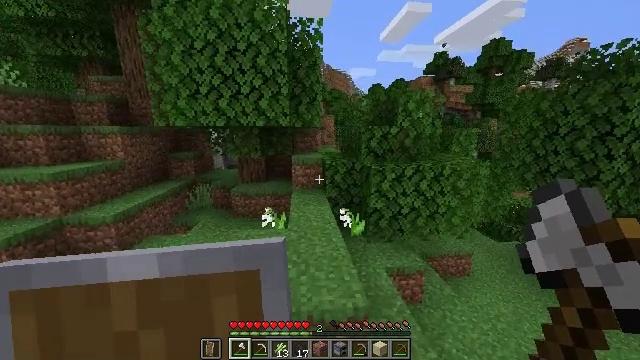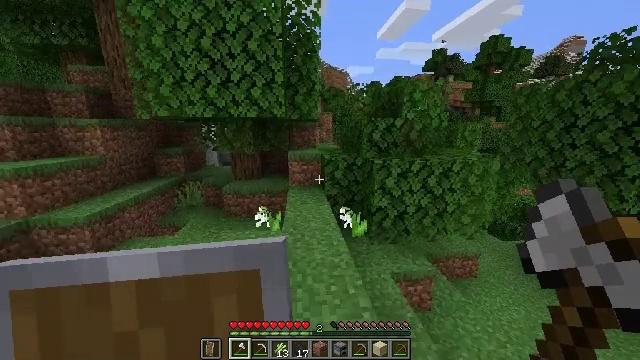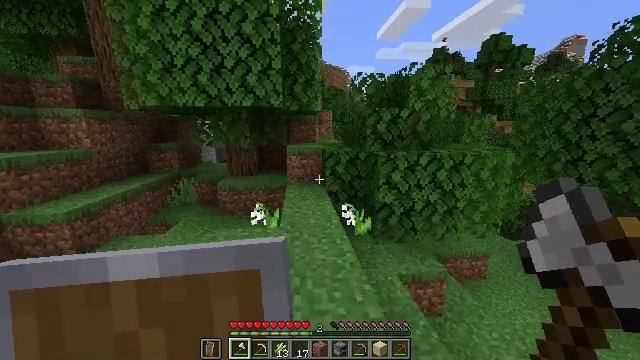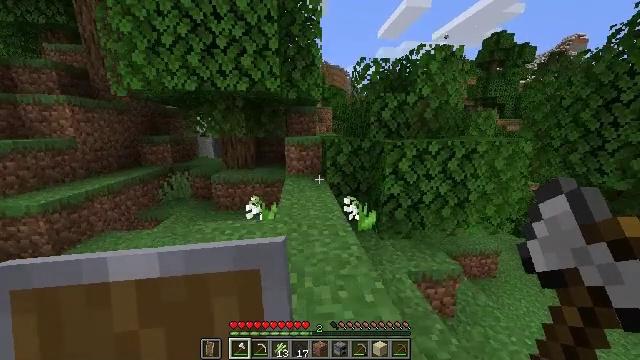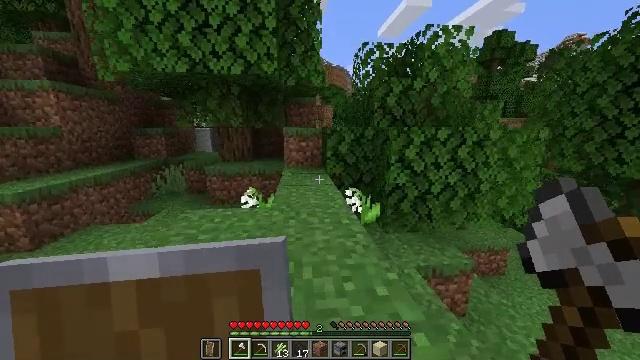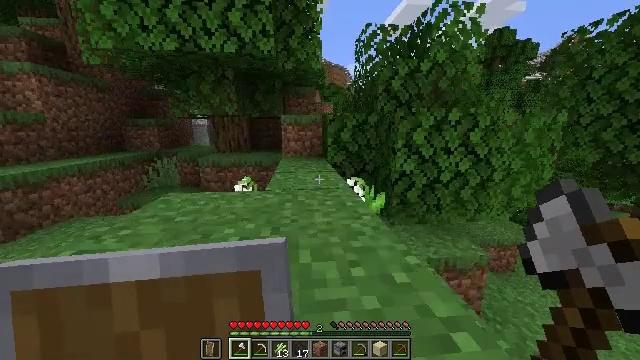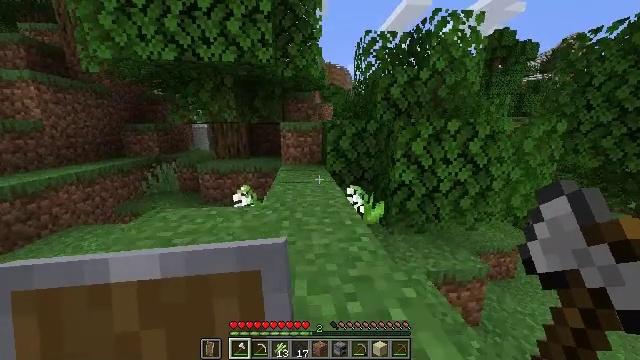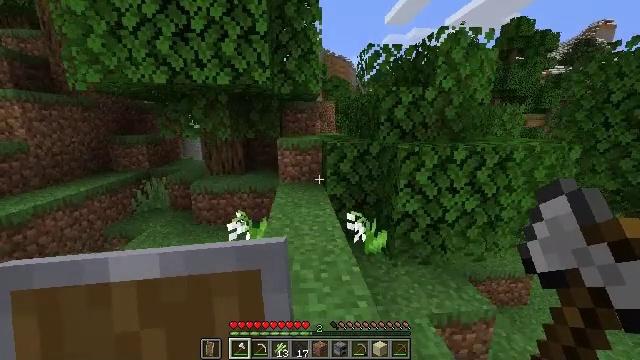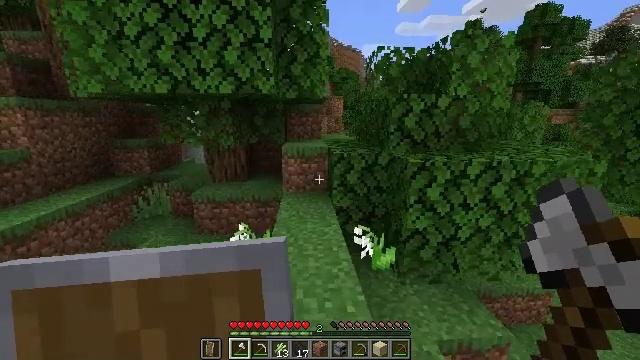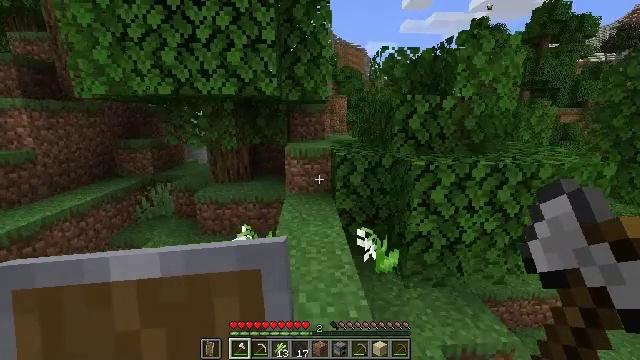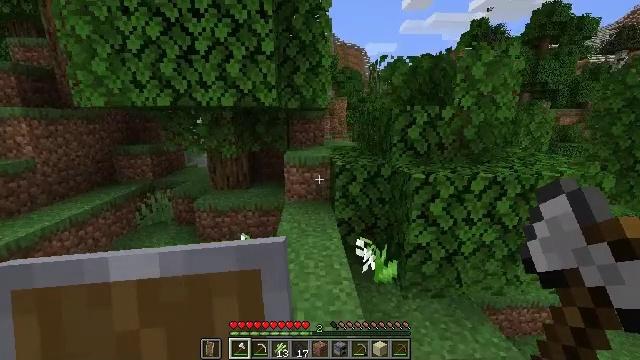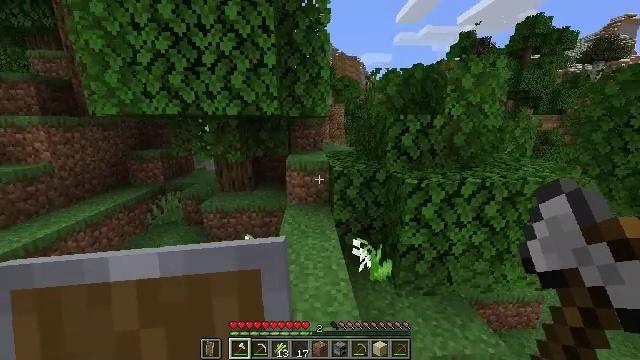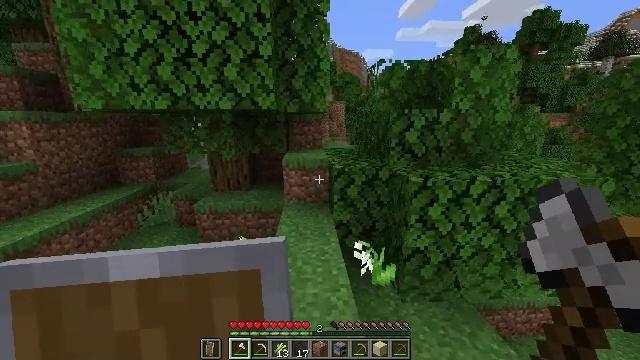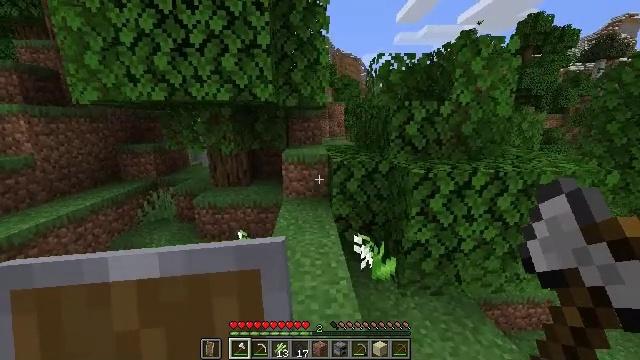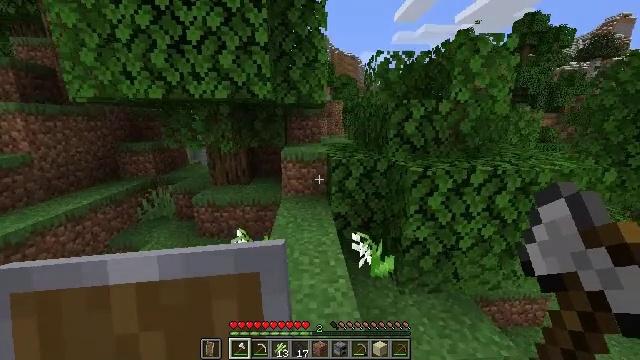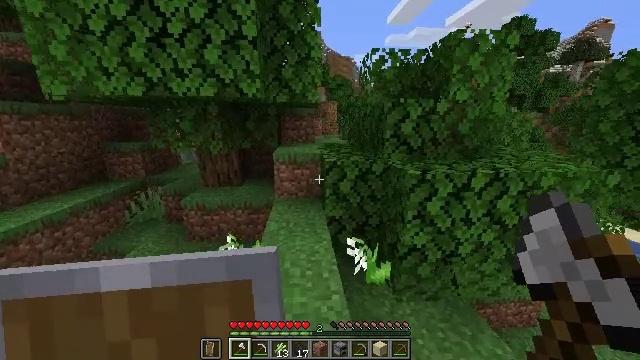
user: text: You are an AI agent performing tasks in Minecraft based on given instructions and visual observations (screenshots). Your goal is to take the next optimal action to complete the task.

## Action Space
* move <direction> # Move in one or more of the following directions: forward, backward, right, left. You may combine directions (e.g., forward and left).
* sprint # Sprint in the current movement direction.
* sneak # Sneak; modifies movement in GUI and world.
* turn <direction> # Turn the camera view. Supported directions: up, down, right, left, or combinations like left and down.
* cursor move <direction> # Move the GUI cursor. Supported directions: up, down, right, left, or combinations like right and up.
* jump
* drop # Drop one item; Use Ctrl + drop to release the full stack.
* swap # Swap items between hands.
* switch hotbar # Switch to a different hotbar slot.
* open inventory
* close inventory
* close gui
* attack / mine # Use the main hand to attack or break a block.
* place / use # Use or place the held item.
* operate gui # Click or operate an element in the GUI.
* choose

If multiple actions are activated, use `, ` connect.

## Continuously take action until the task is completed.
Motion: motion action
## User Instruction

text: Pick up the poppy from the field.
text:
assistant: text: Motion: move forward, sprint, jump
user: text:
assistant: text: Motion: move forward, sprint, jump
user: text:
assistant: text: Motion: move forward, sprint, jump
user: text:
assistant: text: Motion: move forward, sprint, jump
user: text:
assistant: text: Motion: move forward, sprint, jump
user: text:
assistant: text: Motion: move forward, sprint, jump
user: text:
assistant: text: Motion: move forward, sprint, jump
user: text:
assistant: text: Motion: move forward, sprint, turn left, jump
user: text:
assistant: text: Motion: move forward, sprint, jump
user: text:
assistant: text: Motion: move forward, sprint, jump
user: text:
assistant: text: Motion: move forward, sprint, jump
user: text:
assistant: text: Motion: move forward, sprint, jump
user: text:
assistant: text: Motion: move forward, sprint, jump
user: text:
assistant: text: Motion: move forward, sprint, jump
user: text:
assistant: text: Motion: move forward, sprint, turn right, jump
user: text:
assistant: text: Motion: move forward, sprint, jump
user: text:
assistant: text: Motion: move forward, sprint, jump
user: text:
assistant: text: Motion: move forward, sprint, jump
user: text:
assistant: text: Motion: move forward, sprint, jump
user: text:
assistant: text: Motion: move forward, sprint, jump
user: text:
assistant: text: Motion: move forward, sprint, jump
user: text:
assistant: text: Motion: move forward, sprint, jump
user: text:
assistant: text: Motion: move forward, sprint, jump
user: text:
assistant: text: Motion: move forward, sprint, jump
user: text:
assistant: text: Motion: move forward, sprint, turn right, jump
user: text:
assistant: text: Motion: move forward, sprint, turn right and down, jump
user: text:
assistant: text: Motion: move forward, sprint, turn right, jump
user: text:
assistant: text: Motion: move forward, sprint, jump
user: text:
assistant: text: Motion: move forward, sprint, jump
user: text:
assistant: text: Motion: move forward, sprint, jump